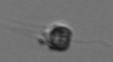
Label: Apedinella